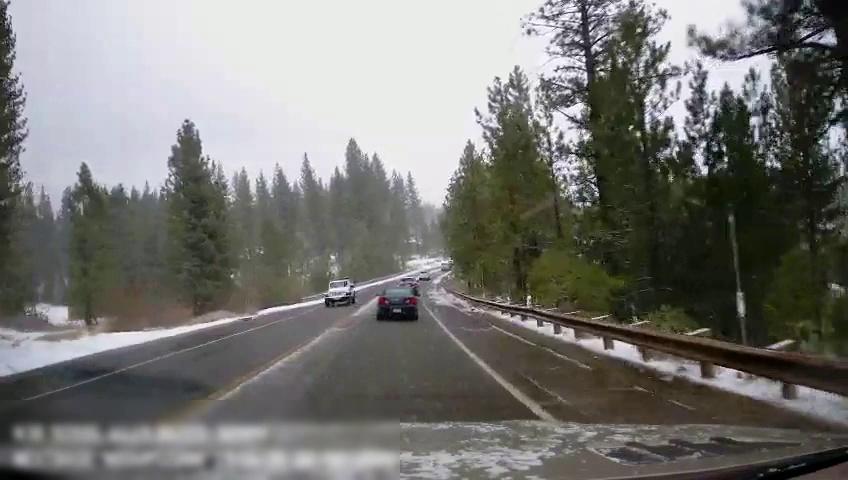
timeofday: Day
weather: Snowy
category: Drivable Space
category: Vehicles | SUV
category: Vehicles | Car
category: Vehicles | Car
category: Lanes | Opposite Lane
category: Lanes | Current Lane
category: Lanes | Opposite Lane
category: Lanes | Current Lane
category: Lanes | Alternate Lane